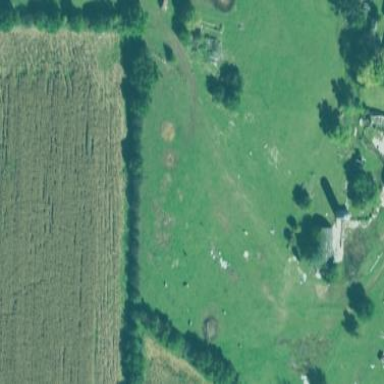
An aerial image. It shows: Farmyard area.